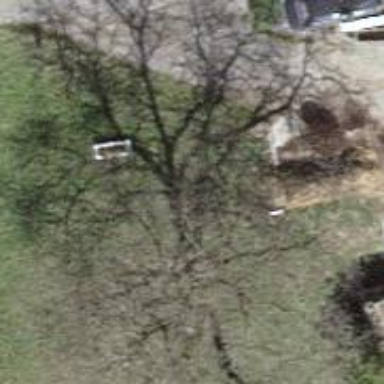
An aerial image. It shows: Urban tree adds touch of nature to the surroundings.